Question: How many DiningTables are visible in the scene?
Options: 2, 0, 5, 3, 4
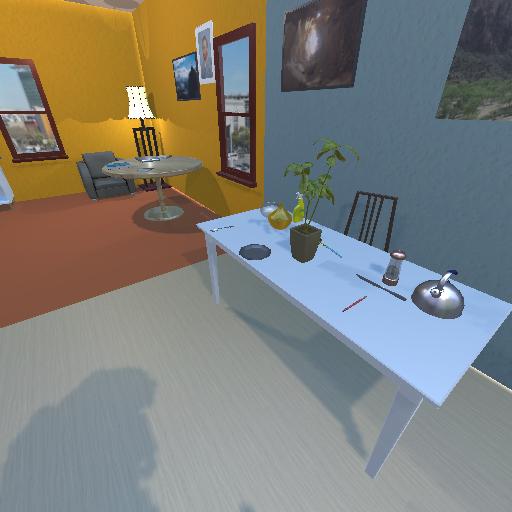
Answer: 2